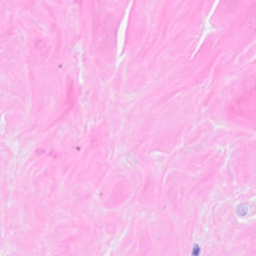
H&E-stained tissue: Breast